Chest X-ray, PA view. Patient: 36 years old, sex M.
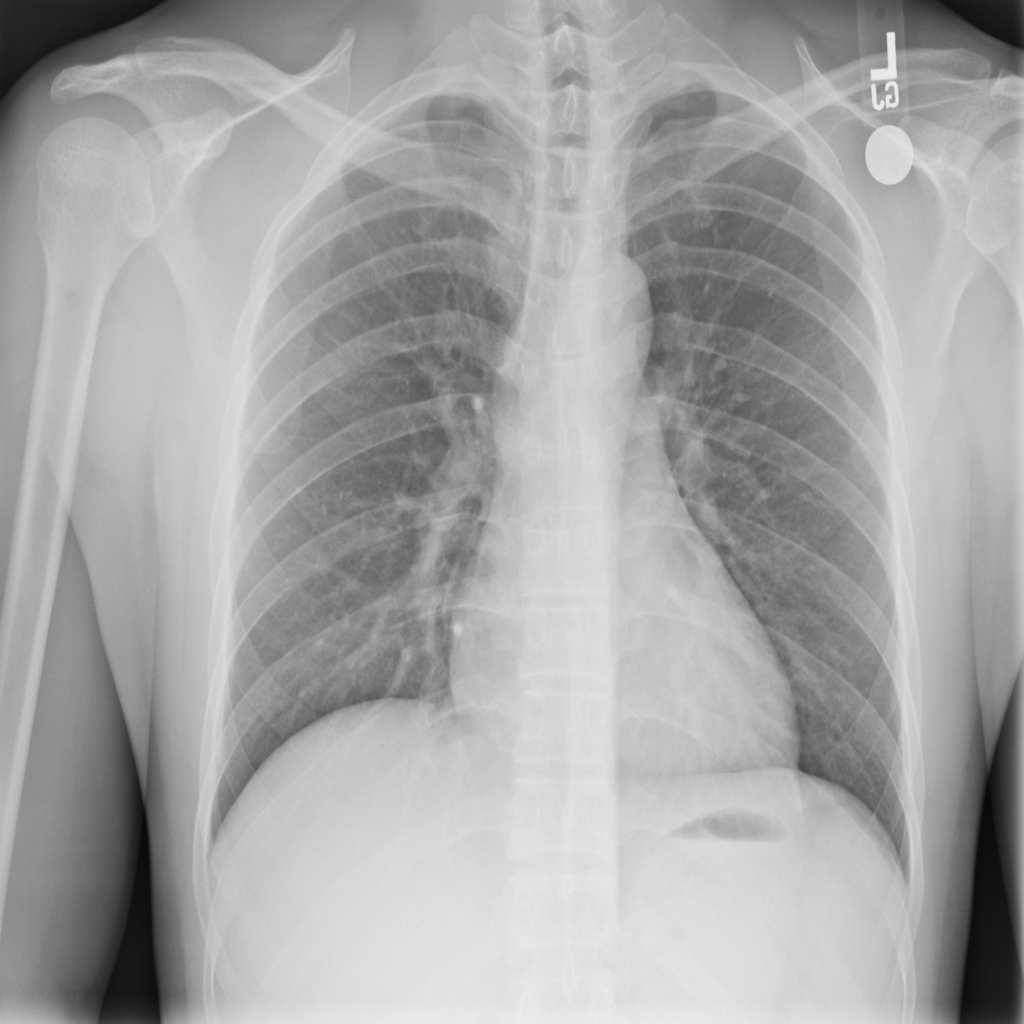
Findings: No Finding